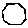
Label: hexagon